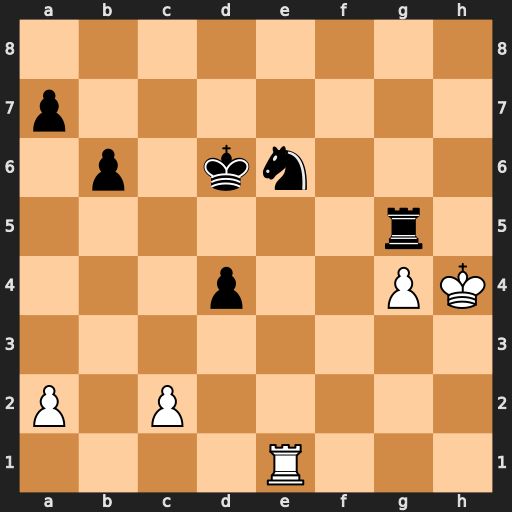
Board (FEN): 8/p7/1p1kn3/6r1/3p2PK/8/P1P5/4R3
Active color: w
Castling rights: -
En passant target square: -
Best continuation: Rxe6+ Kxe6 Kxg5